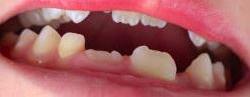
Condition: hypodontia